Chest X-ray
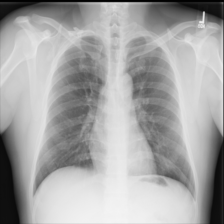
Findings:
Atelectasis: negative
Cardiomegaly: negative
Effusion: negative
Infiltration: negative
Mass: negative
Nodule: negative
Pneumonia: negative
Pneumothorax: negative
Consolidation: negative
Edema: negative
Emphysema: negative
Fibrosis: negative
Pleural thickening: negative
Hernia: negative